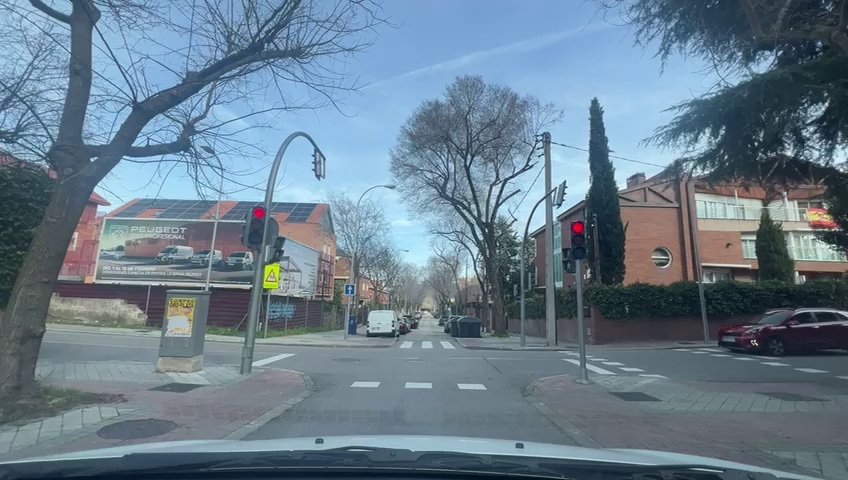
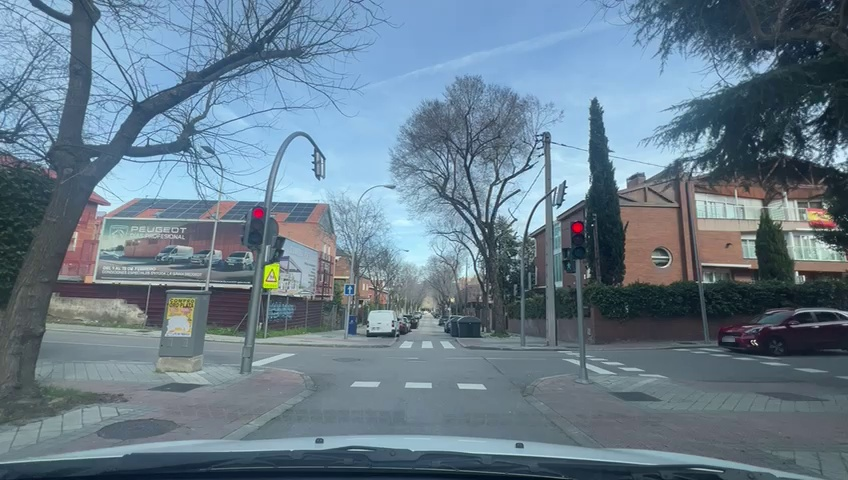
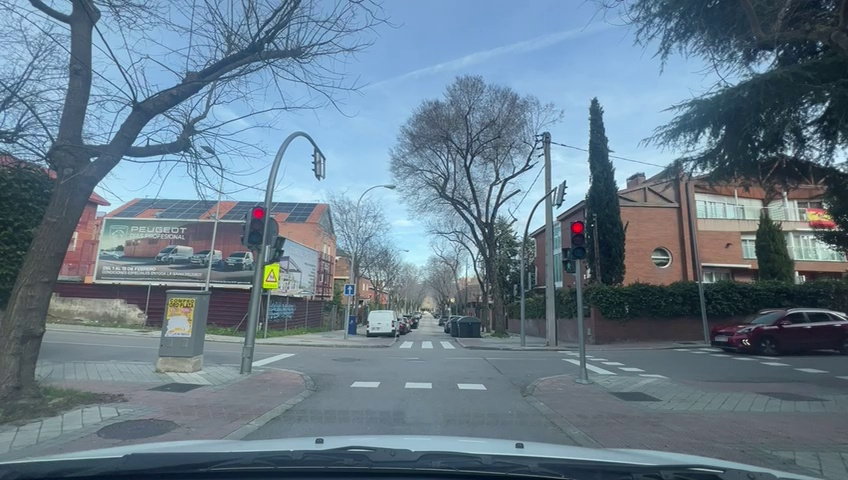
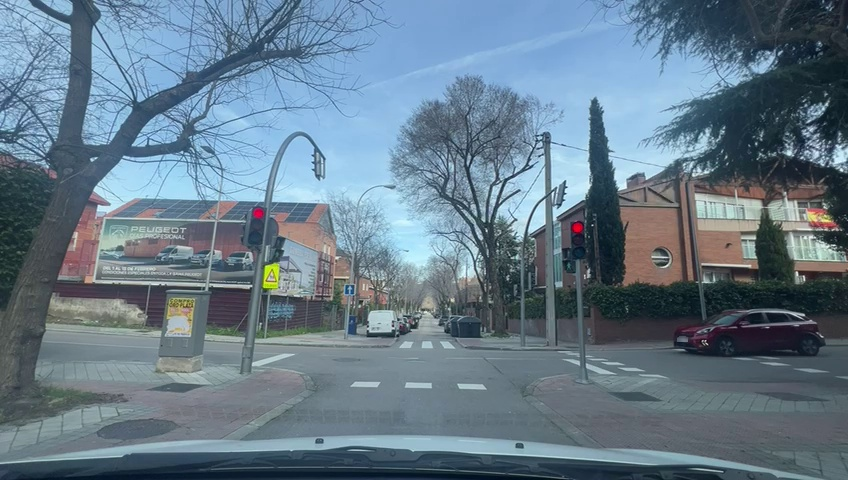
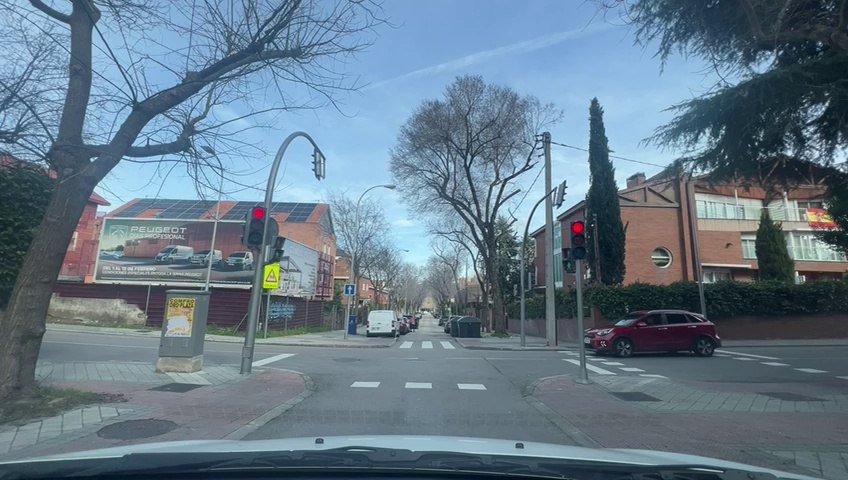
Situation: empty
Question: Is construction machinery or heavy equipment present near or within the roadway?
Answer: No
Reasoning: No construciton or machinery appears in the scene

Situation: empty
Question: Is a temporary reduced speed limit sign visible in the scene?
Answer: No
Reasoning: No temporary speed reduction sign is visible on the scene.

Situation: empty
Question: Is there any discontinuity in the ego lane ahead?
Answer: Yes
Reasoning: The ego lane is interrupted ahead, as the vehicle is stopped at a red light in an intersection.

Situation: empty
Question: Is any vehicle or pedestrian crossing the path of the ego vehicle from a different direction?
Answer: Yes
Reasoning: There is a red vehicle crossing the path of the ego vehicle from the right.